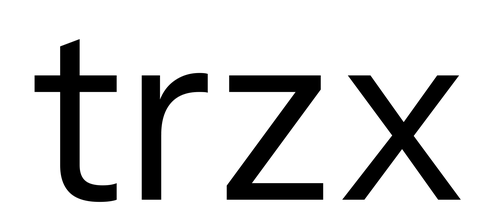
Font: InstrumentSans_Regular